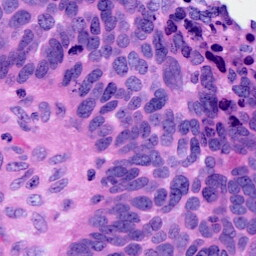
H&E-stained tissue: Ovarian